Interaction volume radius: 5 \u00c5
Interaction volume height: 40 \u00c5
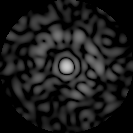
Disorder parameter: 0.8454